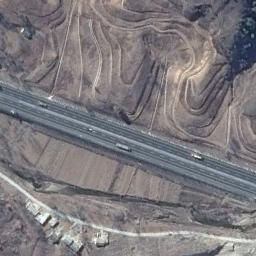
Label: freeway